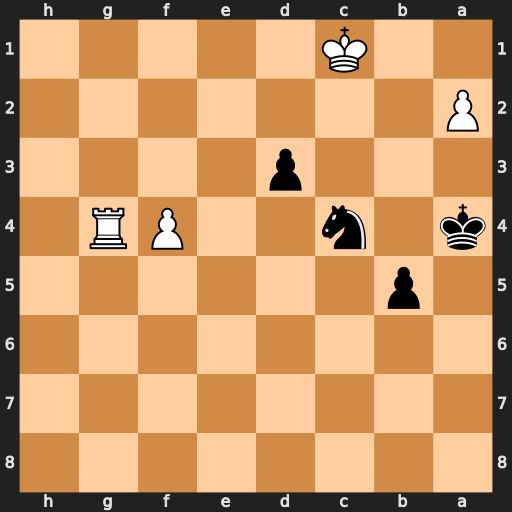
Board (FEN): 8/8/8/1p6/k1n2PR1/3p4/P7/2K5
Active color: b
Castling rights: -
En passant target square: -
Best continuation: d2+ Kd1 Ne3+ Kxd2 Nxg4